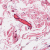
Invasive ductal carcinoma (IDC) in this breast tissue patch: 0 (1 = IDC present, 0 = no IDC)